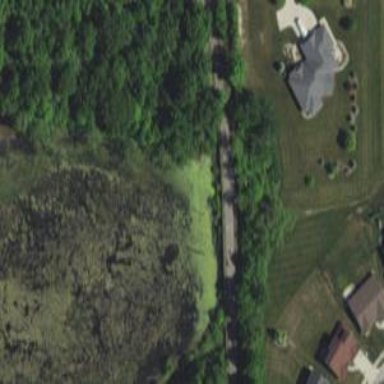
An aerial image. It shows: Asphalt path parallel to abandoned railway.